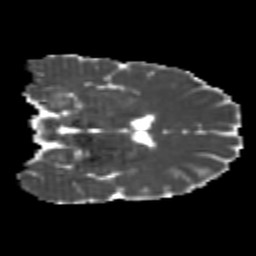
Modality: MD
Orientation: coronal
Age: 23
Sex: male
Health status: healthy
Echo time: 0.074 s